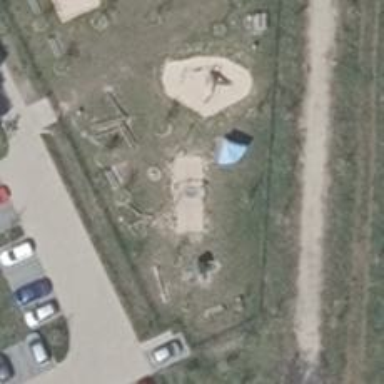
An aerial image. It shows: Playground featuring basket swing.